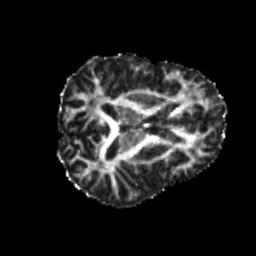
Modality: FA
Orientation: axial
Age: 18
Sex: male
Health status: healthy
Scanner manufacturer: philips
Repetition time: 7.393 s
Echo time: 0.08599 s